Question: How to give geoserver url for Worldwind in Android?
In desktop version I give
> <URL>
and it is working for me, but same url does not work in Qglobe Android Application code.
As it is not showing list of getcapabilities in wms and shows error in WWXML class.

It shows following error in console
> 02-25 14:36:35.805: W/System.err(333): at gov.nasa.worldwind.util.WWXML.openEventReaderURL(WWXML.java:450)
02-25 14:36:35.805: W/System.err(333): at gov.nasa.worldwind.util.WWXML.openEventReader(WWXML.java:491)
02-25 14:36:35.805: W/System.err(333): at gov.nasa.worldwind.util.WWXML.openEventReader(WWXML.java:466)
02-25 14:36:35.815: W/System.err(333): at gov.nasa.worldwind.ogc.OGCCapabilities.createReader(OGCCapabilities.java:91)
02-25 14:36:35.815: W/System.err(333): at gov.nasa.worldwind.ogc.OGCCapabilities.(OGCCapabilities.java:72)
02-25 14:36:35.815: W/System.err(333): at gov.nasa.worldwind.ogc.wms.WMSCapabilities.(WMSCapabilities.java:71)
02-25 14:36:35.815: W/System.err(333): at gov.nasa.worldwind.ogc.wms.WMSCapabilities.retrieve(WMSCapabilities.java:40)
02-25 14:36:35.815: W/System.err(333): at com.qq.worldwind.android.layer.WMSLayerType.downloadCapabilities(WMSLayerType.java:146)
02-25 14:36:35.815: W/System.err(333): at com.qq.worldwind.android.layer.WMSLayerType.access$0(WMSLayerType.java:139)
02-25 14:36:35.815: W/System.err(333): at com.qq.worldwind.android.layer.WMSLayerType$2$1.run(WMSLayerType.java:117)
02-25 14:36:35.815: W/System.err(333): at java.lang.Thread.run(Thread.java:1019)
02-25 14:36:35.815: W/System.err(333): Caused by: java.net.ConnectException: localhost/127.0.0.1:8090 - Connection refused
02-25 14:36:35.815: W/System.err(333): at org.apache.harmony.luni.net.PlainSocketImpl.connect(PlainSocketImpl.java:207)
02-25 14:36:35.815: W/System.err(333): at org.apache.harmony.luni.net.PlainSocketImpl.connect(PlainSocketImpl.java:437)
02-25 14:36:35.815: W/System.err(333): at java.net.Socket.connect(Socket.java:983)
02-25 14:36:35.825: W/System.err(333): at org.apache.harmony.luni.internal.net.www.protocol.http.HttpConnection.(HttpConnection.java:75)
02-25 14:36:35.825: W/System.err(333): at org.apache.harmony.luni.internal.net.www.protocol.http.HttpConnection.(HttpConnection.java:48)
02-25 14:36:35.825: W/System.err(333): at org.apache.harmony.luni.internal.net.www.protocol.http.HttpConnection$Address.connect(HttpConnection.java:322)
02-25 14:36:35.825: W/System.err(333): at org.apache.harmony.luni.internal.net.www.protocol.http.HttpConnectionPool.get(HttpConnectionPool.java:89)
02-25 14:36:35.825: W/System.err(333): at org.apache.harmony.luni.internal.net.www.protocol.http.HttpURLConnectionImpl.getHttpConnection(HttpURLConnectionImpl.java:285)
02-25 14:36:35.825: W/System.err(333): at org.apache.harmony.luni.internal.net.www.protocol.http.HttpURLConnectionImpl.makeConnection(HttpURLConnectionImpl.java:267)
02-25 14:36:35.834: W/System.err(333): at org.apache.harmony.luni.internal.net.www.protocol.http.HttpURLConnectionImpl.retrieveResponse(HttpURLConnectionImpl.java:1018)
02-25 14:36:35.834: W/System.err(333): at org.apache.harmony.luni.internal.net.www.protocol.http.HttpURLConnectionImpl.getInputStream(HttpURLConnectionImpl.java:512)
02-25 14:36:35.834: W/System.err(333): at java.net.URL.openStream(URL.java:645)
02-25 14:36:35.834: W/System.err(333): at gov.nasa.worldwind.util.WWXML.openEventReaderURL(WWXML.java:444)
02-25 14:36:35.834: W/System.err(333): ... 10 more
How can i show my geoserver layers on Android Worldwind?
Also the globe is not showing properly in Android emulator.
Any help will be appreciated.
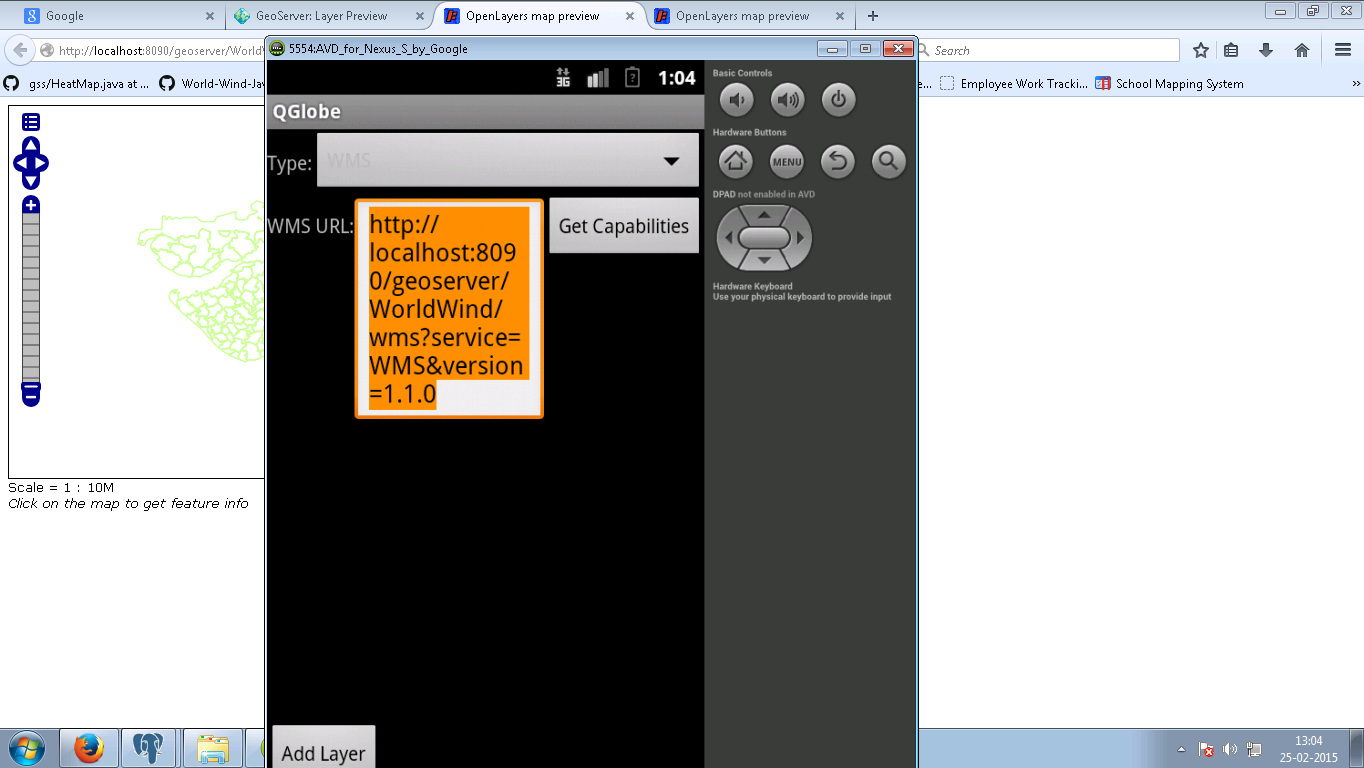
Answer: You can use '10.0.2.2' instead of 'localhost' from the emulator.
<URL>